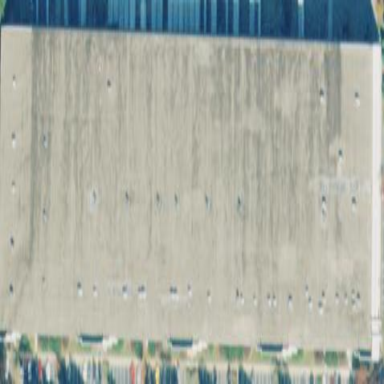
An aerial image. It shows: Warehouse building.